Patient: sex F, age 76
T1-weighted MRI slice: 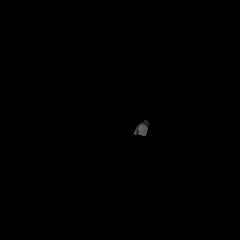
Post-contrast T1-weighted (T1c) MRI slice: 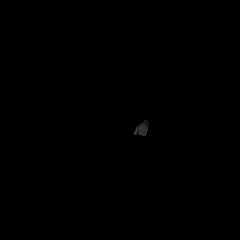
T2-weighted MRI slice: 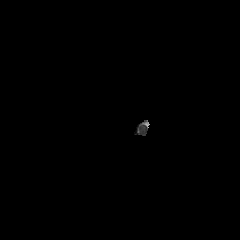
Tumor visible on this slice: no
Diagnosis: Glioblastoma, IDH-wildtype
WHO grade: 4